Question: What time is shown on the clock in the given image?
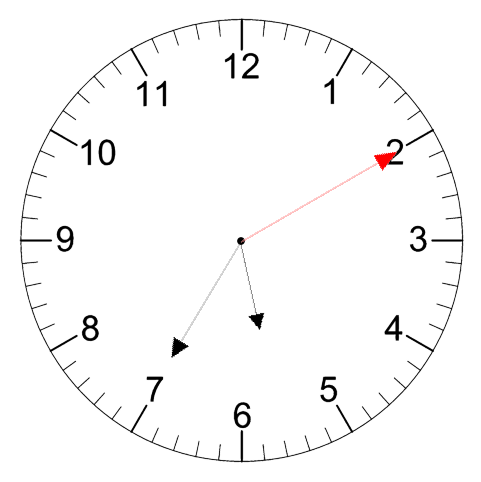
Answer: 05:35:10